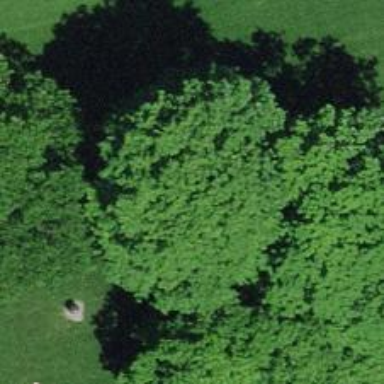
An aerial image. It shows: Beautiful tree in nature.